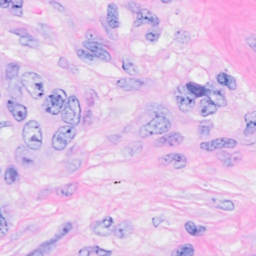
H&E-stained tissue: Breast